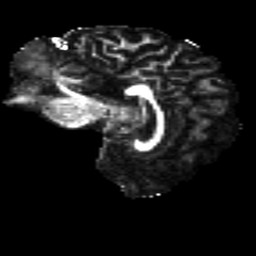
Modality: FA
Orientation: sagittal
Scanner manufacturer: siemens
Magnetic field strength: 3 T
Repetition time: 4.16 s
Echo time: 0.0806 s